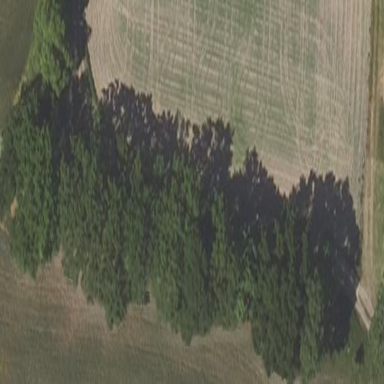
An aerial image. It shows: Deciduous broadleaved forest.